Question:
I have code to retrieve data from a database into a form but it doesnt seem to be working. The code below is my attempt but it doesnt work. Currently, when I click the submit button 'retrieve rose' it does nothing...
'''
//if we have no errors, do the SQL
if (!$errors) {
$latin_name = $_POST['latin_name'];
$stmt = $conn2->prepare("SELECT common_name, variety_name, colour, season_of_interest, hardiness, situation, soil_type,
price, stock_level, fragrance, ultimate_height FROM rosename WHERE latin_name = ?");
$stmt->bind_param('ssssssssdiss', $latin_name);
if ($result = $stmt->get_result()) {
/* fetch associative array */
echo "<form><input type='text' value='" . $row["common_name"] . "' name='latin_name' />";
echo "<input type='text' value='" . $row["variety_name"] . "' name='soil_type' /></form>";
} // i no I need to add more here...
exit;
}
//put out the footer and then stop the rest of the script from running, so we don't display the rest of the form (this is after the form has been submitted)
require_once('footer.php');
exit;
}
//if we do have errors, show the error message
else {
echo "<p>".$error_msg."</p>";
}}
?>
'''
And here is my form:
'''
<h1>Update Rose Item</h1>
<ul class='register'>
<li>
<form action="updaterose.php" id="updaterose" method="post">
<fieldset id="register">
<label>Latin Name:<span class="small">Enter a Latin Name</span></label><input name='latin_name' id='latin_name' type='text' value="<?=(isset($_POST['latin_name'])? $_POST['latin_name']:"");?>" />
<input type="submit" value="Retrieve Rose" name='retrieverose' /></br></br></br>
</form>
'''
Code requested by mariogl
'''
//connect to database
$conn2 = DB2();
require_once('header_admin.php');
if (isset($_POST['updaterose']))
{
//detect if we have errors or not
$errors = false;
$error_msg = "Error, please try again";
'''
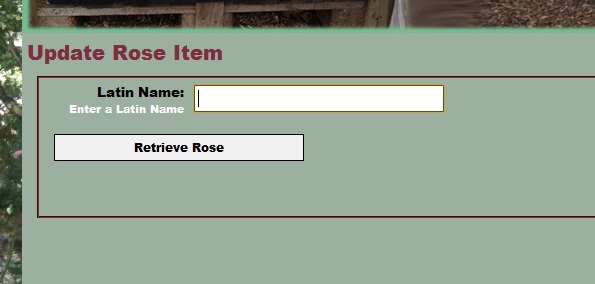
Answer: Your problem is the first condition, you're asking for a variable named "updaterose", that doesn't exist. Try this:
'''
if (isset($_POST['retrieverose']))
{
//detect if we have errors or not
$errors = false;
$error_msg = "Error, please try again";
//if we have no errors, do the SQL
if (!$errors) {
$latin_name = $_POST['latin_name'];
$stmt = $conn2->prepare("SELECT common_name, variety_name, colour, season_of_interest, hardiness, situation, soil_type, price, stock_level, fragrance, ultimate_height FROM rosename WHERE latin_name = ?");
$stmt->bind_param('s', $latin_name);
$stmt->execute();
if ($result = $stmt->get_result()) {
/* fetch associative array */
echo "<form><input type='text' value='" . $result["common_name"] . "' name='common_name' />";
echo "<input type='text' value='" . $result["variety_name"] . "' name='variety_name' /></form>";
// i no I need to add more here..
exit;
}
//put out the footer and then stop the rest of the script from running, so we don't display the rest of the form (this is after the form has been submitted)
require_once('footer.php');
exit;
}
//if we do have errors, show the error message
else {
echo "<p>".$error_msg."</p>";
}}
}
'''
Corrections on brackets and bind_param().